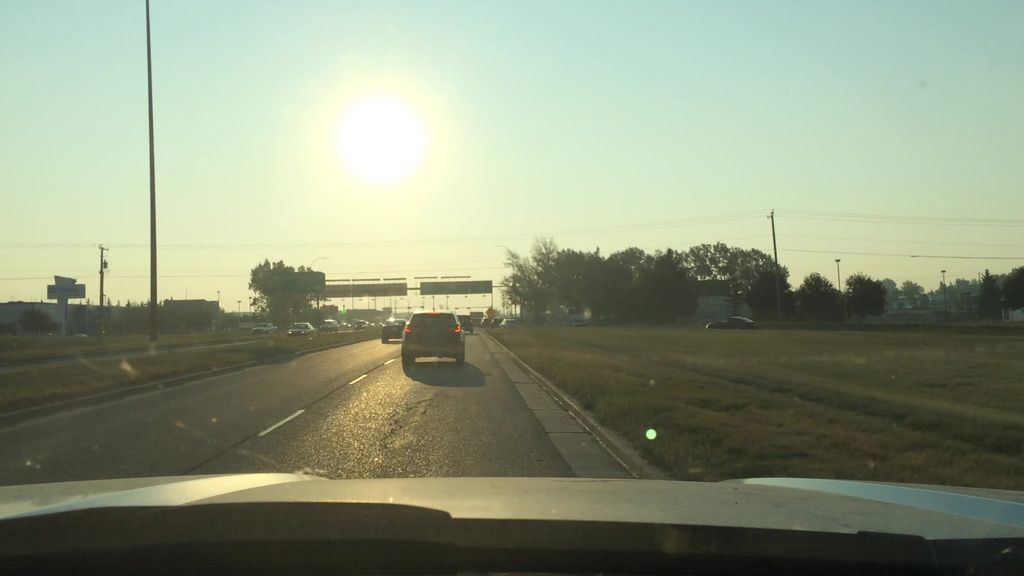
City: calgary